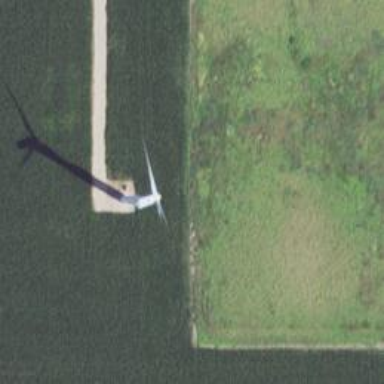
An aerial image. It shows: Wind turbine generating power.